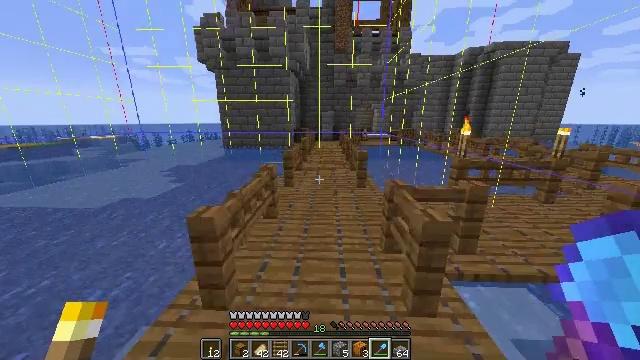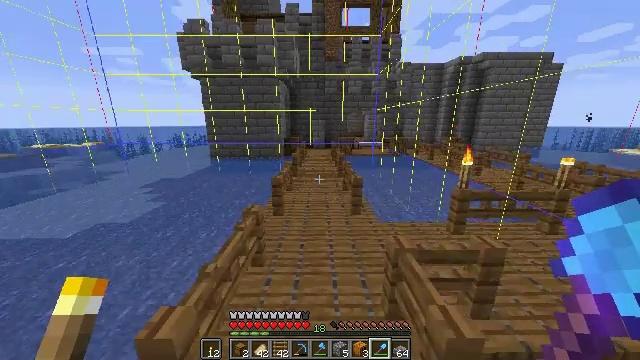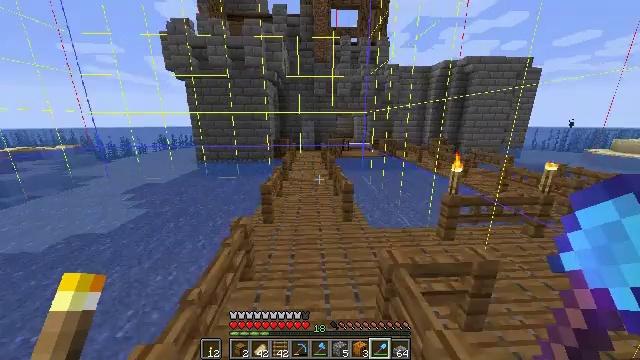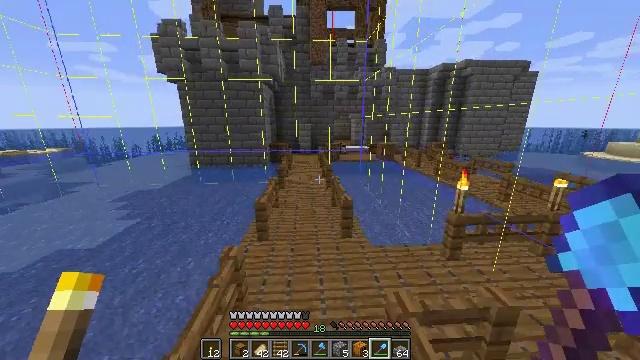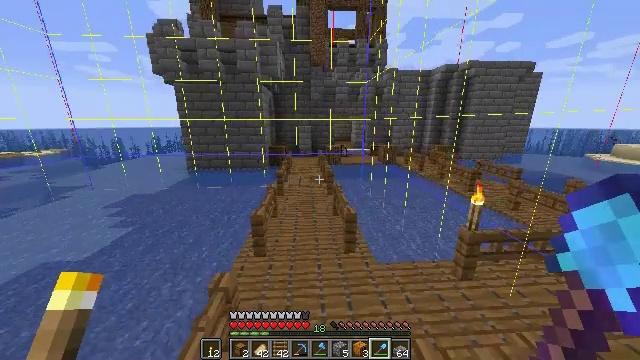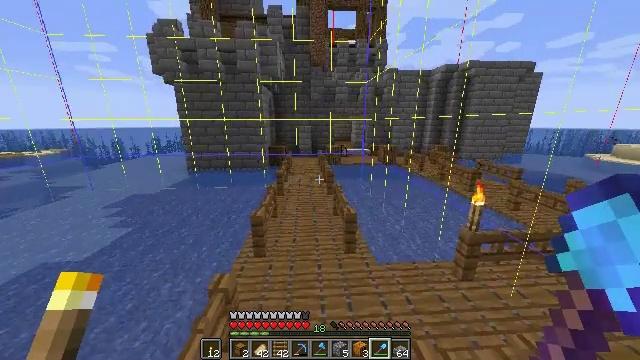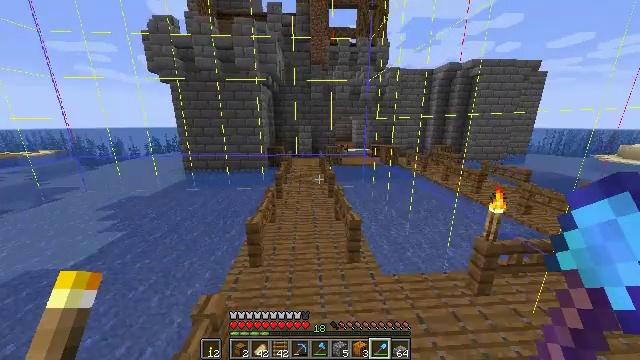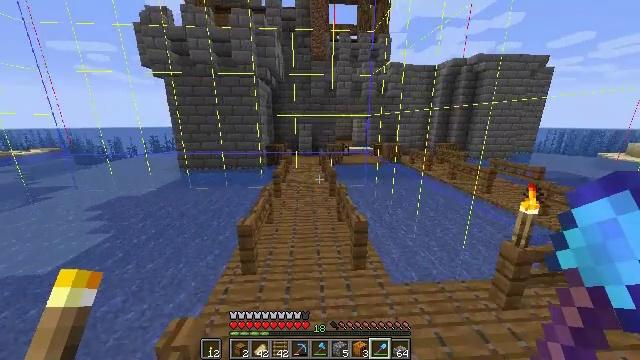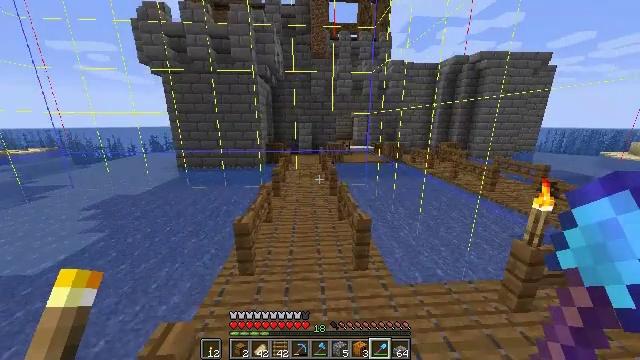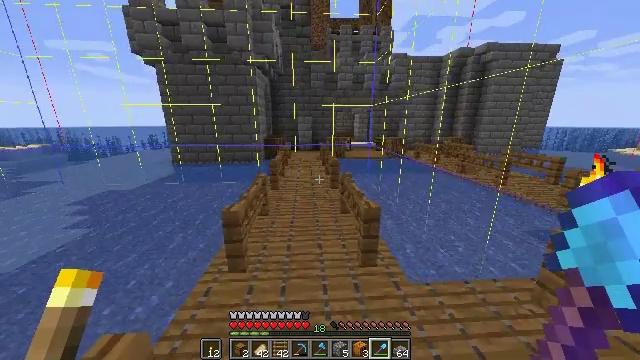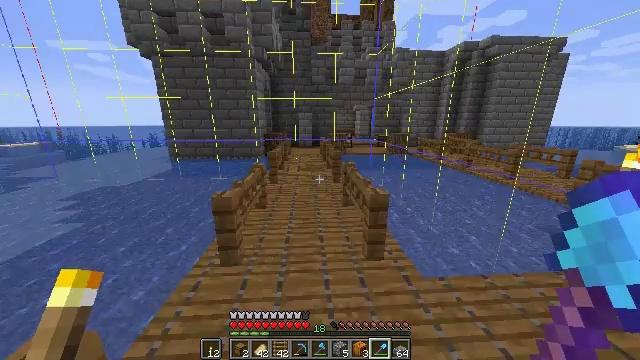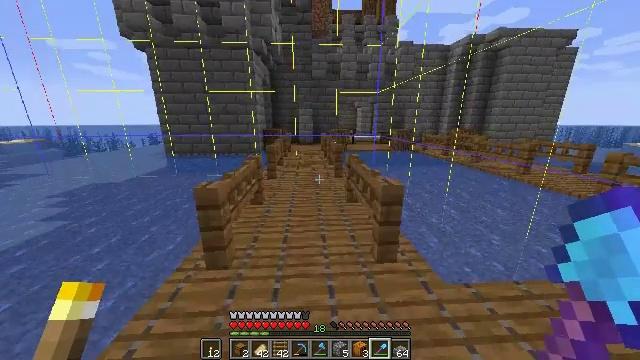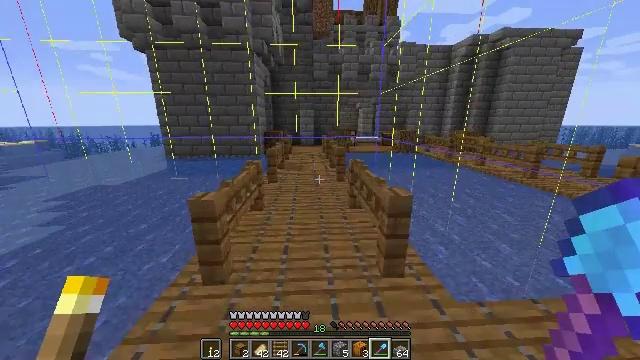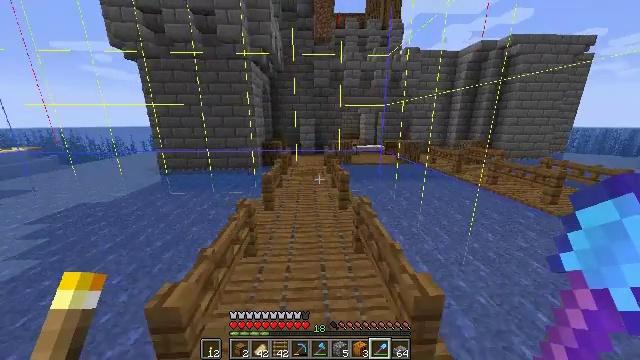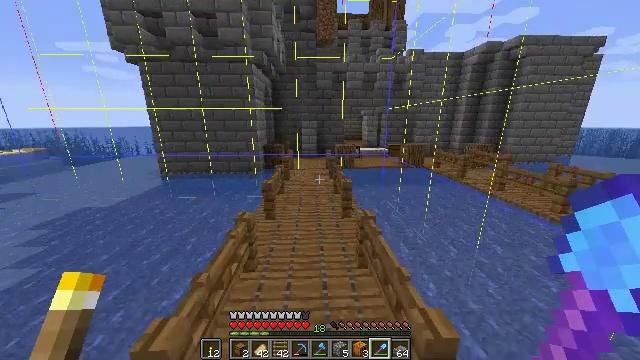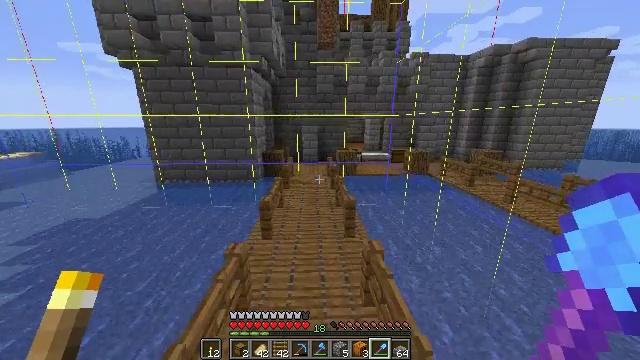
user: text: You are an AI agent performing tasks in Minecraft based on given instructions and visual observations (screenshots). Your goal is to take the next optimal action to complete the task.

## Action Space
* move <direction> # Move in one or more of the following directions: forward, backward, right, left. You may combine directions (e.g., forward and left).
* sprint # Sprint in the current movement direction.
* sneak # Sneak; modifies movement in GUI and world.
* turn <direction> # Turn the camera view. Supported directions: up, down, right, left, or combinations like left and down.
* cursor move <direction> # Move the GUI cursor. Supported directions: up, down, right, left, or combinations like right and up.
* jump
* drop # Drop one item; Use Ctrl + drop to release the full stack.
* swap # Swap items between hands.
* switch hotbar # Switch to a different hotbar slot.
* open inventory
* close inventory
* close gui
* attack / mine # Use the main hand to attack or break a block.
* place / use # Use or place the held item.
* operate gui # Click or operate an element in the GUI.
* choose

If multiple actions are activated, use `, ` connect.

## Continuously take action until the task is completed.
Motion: motion action
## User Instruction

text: Break soul sand to slow down mobs.
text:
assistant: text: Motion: move forward, turn right, jump
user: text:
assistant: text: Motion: move forward, turn right, jump
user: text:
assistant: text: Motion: move forward, jump
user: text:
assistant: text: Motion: move forward, jump
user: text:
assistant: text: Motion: move forward, jump
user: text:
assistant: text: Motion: move forward, jump
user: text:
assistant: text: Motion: move forward, jump
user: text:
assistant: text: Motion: move forward, sprint, jump
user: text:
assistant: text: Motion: move forward, sprint, jump
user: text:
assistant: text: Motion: move forward, sprint, jump
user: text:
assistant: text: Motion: move forward, sprint, jump
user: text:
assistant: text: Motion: move forward, sprint, jump
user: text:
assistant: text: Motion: move forward, jump
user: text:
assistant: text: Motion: move forward, jump
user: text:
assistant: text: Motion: move forward, jump
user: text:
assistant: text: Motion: move forward, jump
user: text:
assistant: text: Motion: move forward, jump
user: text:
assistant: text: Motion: move forward, sprint, jump
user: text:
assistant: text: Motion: move forward, sprint, jump
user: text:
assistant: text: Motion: move forward, sprint, jump
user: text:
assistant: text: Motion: move forward, sprint, jump
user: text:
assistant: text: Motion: move forward, jump
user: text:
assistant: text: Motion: move forward, turn left, jump
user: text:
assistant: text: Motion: move forward, turn left, jump
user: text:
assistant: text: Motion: move forward, jump
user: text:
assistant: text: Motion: move forward, sprint, jump
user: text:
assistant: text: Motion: move forward, sprint, jump
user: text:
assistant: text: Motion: move forward, sprint, jump
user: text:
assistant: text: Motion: move forward, sprint, jump
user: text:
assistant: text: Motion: move forward, turn right and down, jump